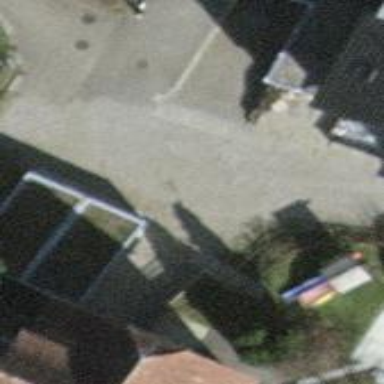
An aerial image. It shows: Group of garages.